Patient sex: M
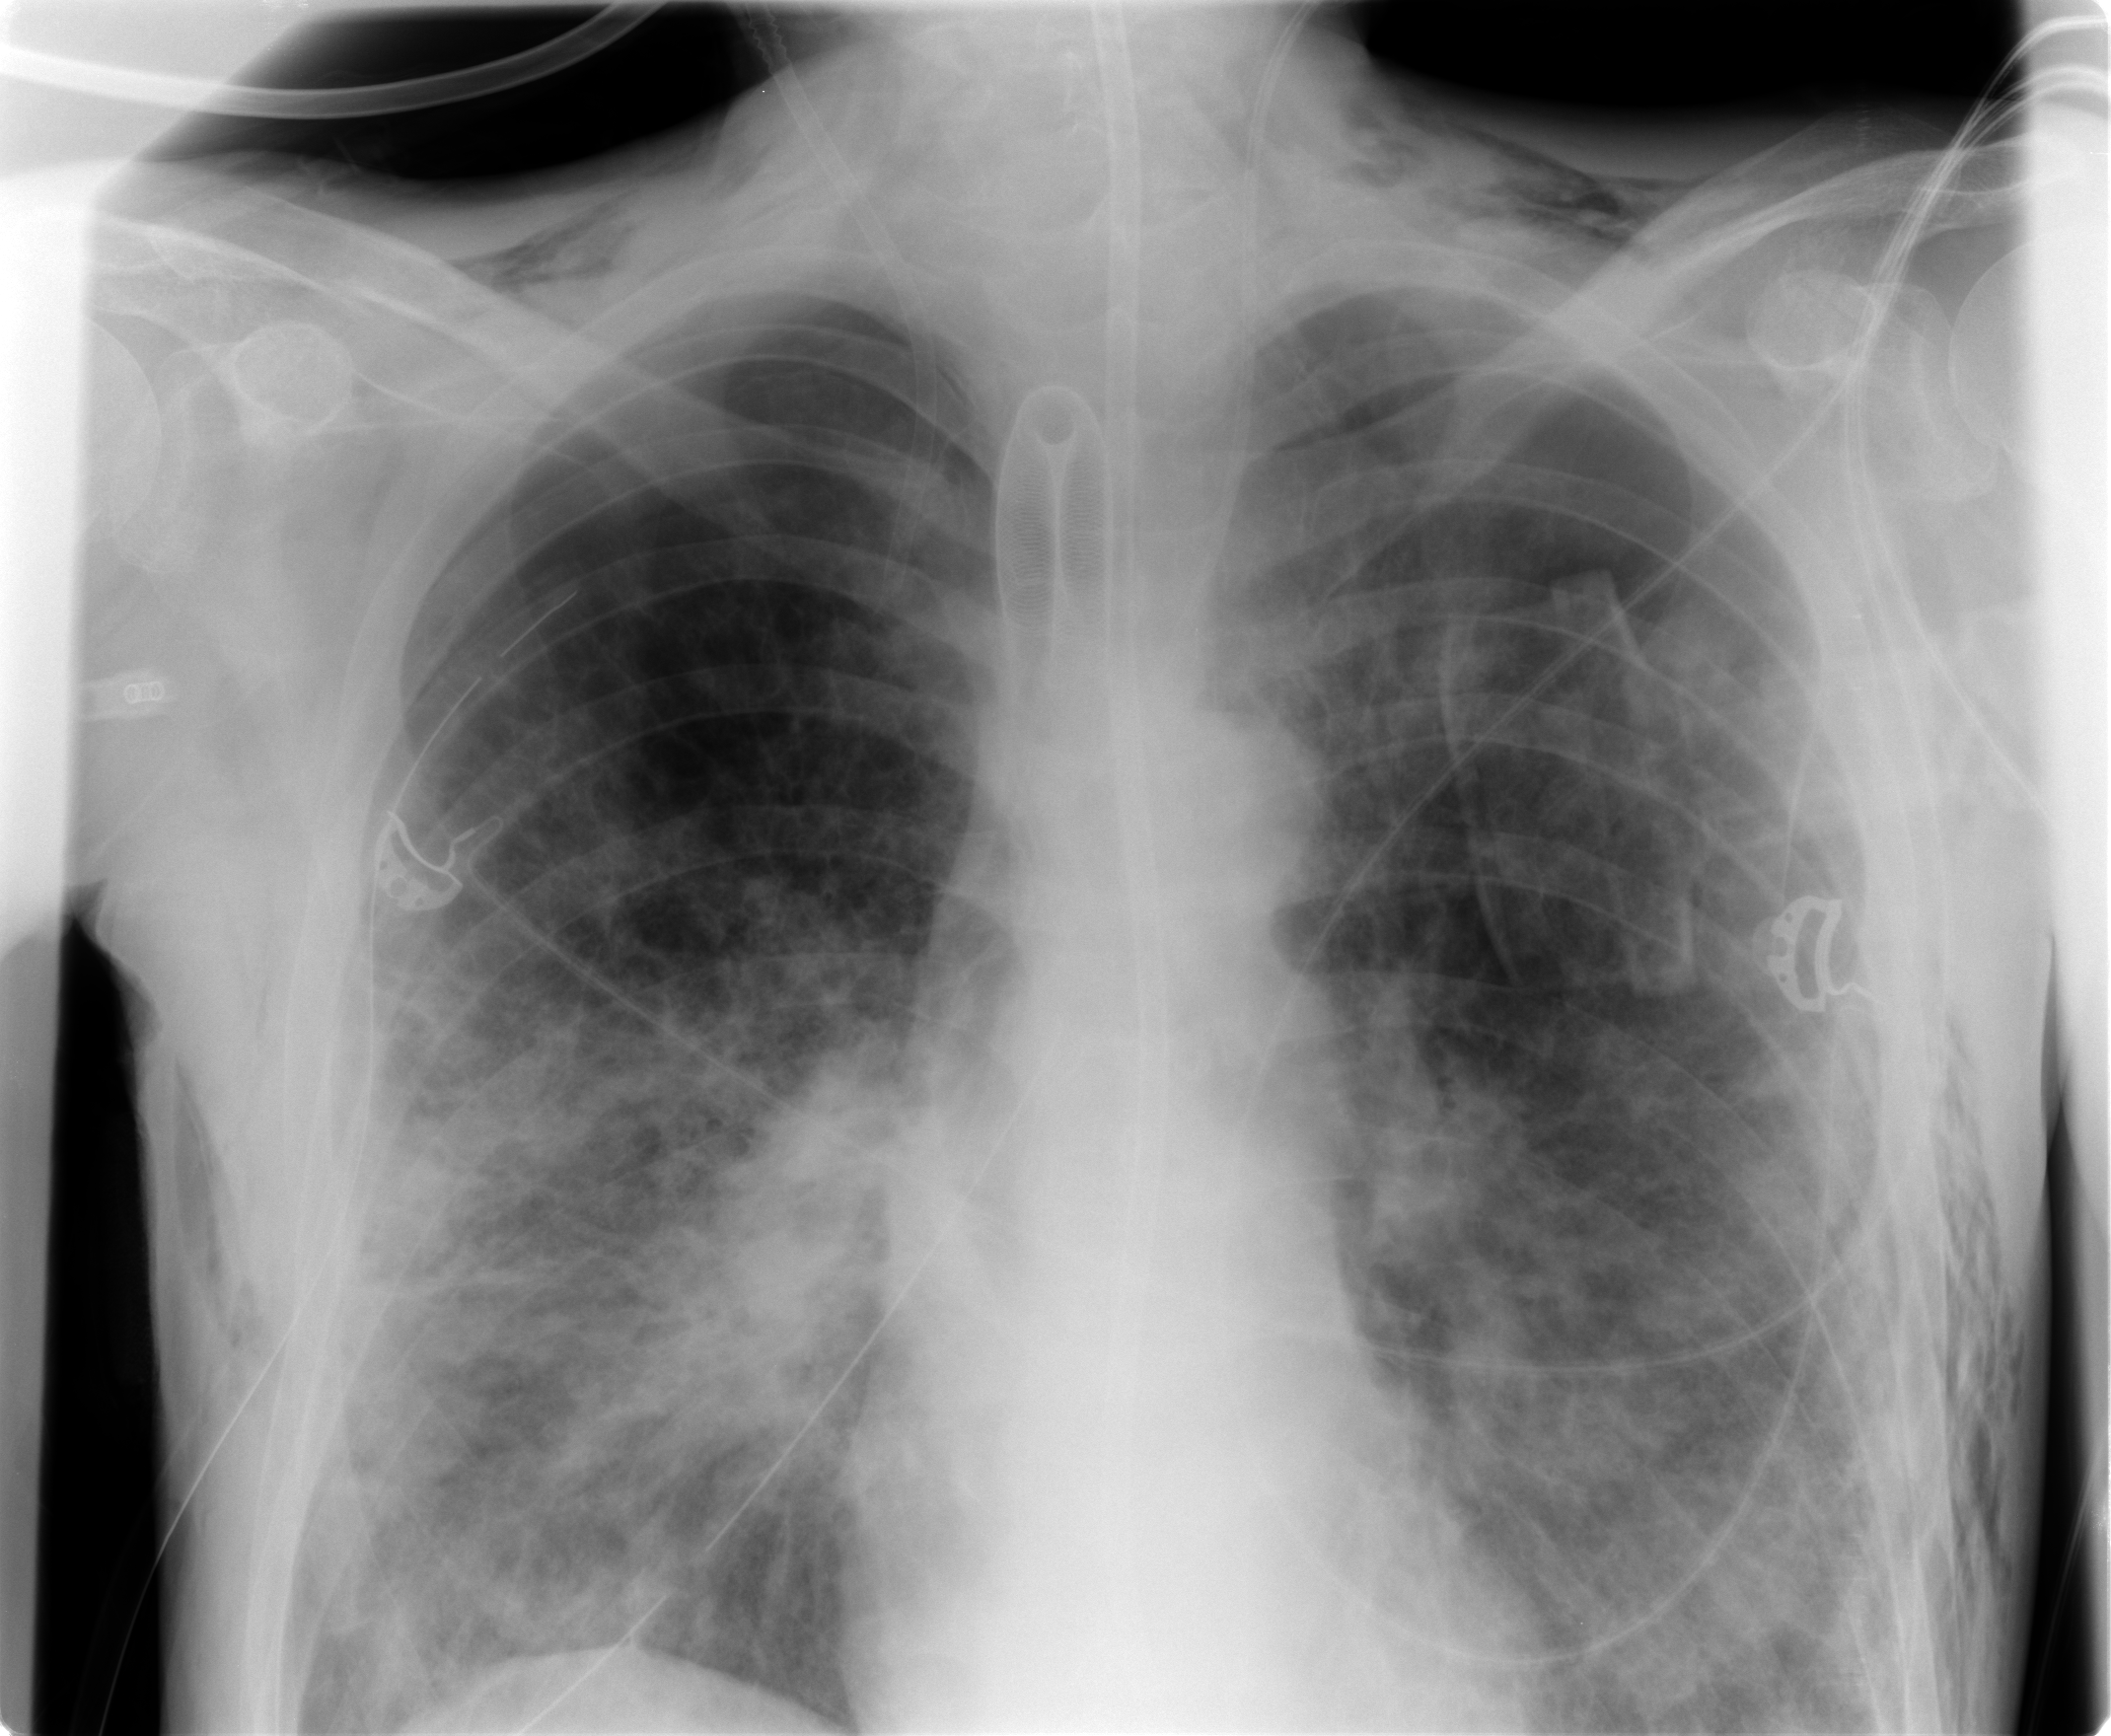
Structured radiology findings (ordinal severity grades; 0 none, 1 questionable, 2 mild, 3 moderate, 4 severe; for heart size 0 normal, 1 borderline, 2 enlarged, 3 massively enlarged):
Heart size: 0
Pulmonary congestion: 0
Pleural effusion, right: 0
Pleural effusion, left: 0
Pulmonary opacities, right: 3
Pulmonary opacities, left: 2
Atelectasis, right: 3
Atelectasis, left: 2